Question: Just started creating some basic web pages, and I wanted to ask: what is the 'correct' way to duplicate 3 columns (seen in the JsFiddle) into something like this:

What do you use to make another table row like that, and center the picture with the text?
<URL>
Code:
'''
<div class="content4"> <img src="http://placehold.it/67x67">
<div class="main">
<ul class="infoBar">
<li> <a href="#">god</a>
<div class="infoBarText">foobarfoobarf oobarfoo barfooba <br>
foobarfoobarf oobarfoo barfooba <br>
foobarfoobarf <br>
foobarfoobarf oobarfoo barfooba <br>
foobarfoobarf oobarfoo barfooba <br>
foobarfoobarf oobarfoo barfooba <br>
foobarfoobarf oobarfoo </div>
</li>
<li> <a href="#">damn</a>
<div class="infoBarText">foobarfoobarf oobarfoo barfooba <br>
foobarfoobarf oobarfoo barfooba <br>
foobarfoobarf oobarfoo barfooba <br>
foobarfoobarf oobarfoo <br>
foobarfoobarf oobarfoo barfooba <br>
foobarfoobarf <br>
foobarfoobarf oobarfoo barfooba </div>
</li>
<li> <a href="#">menus</a>
<div class="infoBarText">foobarfoobarf oobarfoo barfooba <br>
foobarfoobarf oobarfoo barfooba <br>
foobarfoobarf oobarfoo barfooba <br>
foobarfoobarf oobarfoo <br>
foobarfoobarf oobarfoo barfooba <br>
foobarfoobarf <br>
foobarfoobarf oobarfoo barfooba </div>
</li>
</ul>
</div>
</div>
'''
Stylesheet:
'''
.main {
margin: 0 auto;
width: 1150px;
font-family: 'Roboto';
font-size: 16;
}
.content4 {
background: white;
height: 580px;
}
.infoBar li {
list-style: none;
float: left;
margin-top: 30px;
margin-left: 50px;
}
.infoBar a {
color: black;
text-decoration: none;
text-transform: uppercase;
font-style: italic;
}
.infoBarText {
margin-top: 25px;
color: black;
font-size: 14;
}
'''
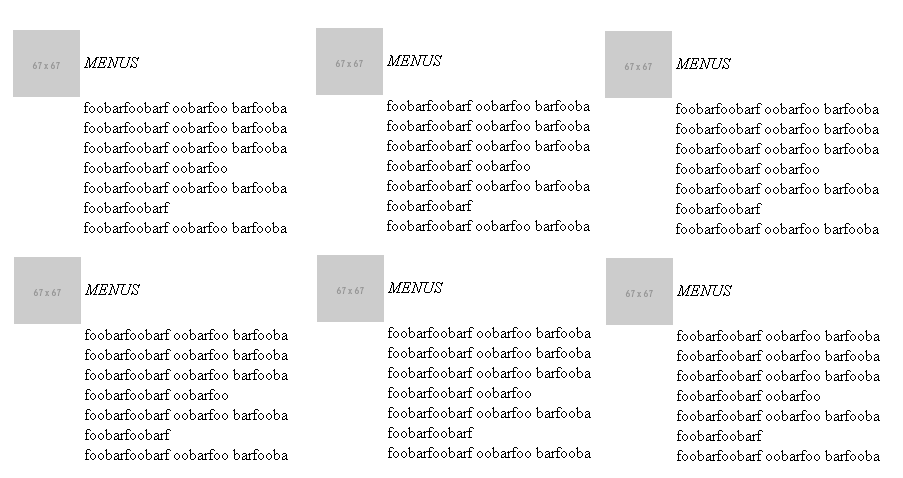
Answer: Using a classical approach:
'''
<div class="content4">
<div class="main">
<table class="infoBar">
<tr>
<td>
<img src="http://placehold.it/67x67">
</td>
<td><a href="#">god</a>
</td>
</tr>
<tr>
<td>&nbsp;</td>
<td>
<span class="infoBarText">foobarfoobarf oobarfoo barfooba
<br>foobarfoobarf oobarfoo barfooba
<br>foobarfoobarf
<br>foobarfoobarf oobarfoo barfooba
<br>foobarfoobarf oobarfoo barfooba
<br>foobarfoobarf oobarfoo barfooba
<br>foobarfoobarf oobarfoo
</span>
</td>
</tr>
</table>
</div>
</div>
'''